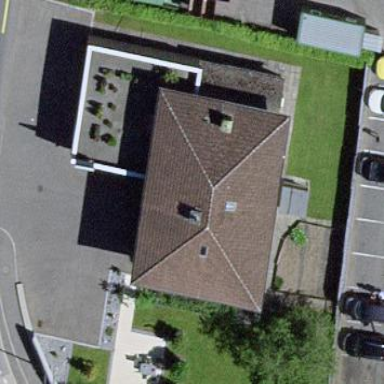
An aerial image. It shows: Building with hipped roof tiles.